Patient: sex F, age 47
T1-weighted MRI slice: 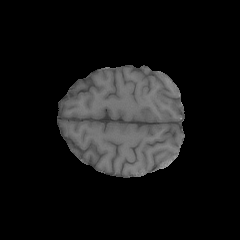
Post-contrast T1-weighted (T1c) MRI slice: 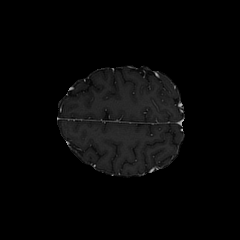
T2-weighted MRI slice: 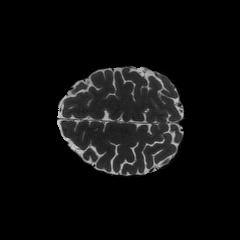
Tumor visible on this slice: no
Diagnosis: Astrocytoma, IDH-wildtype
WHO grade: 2